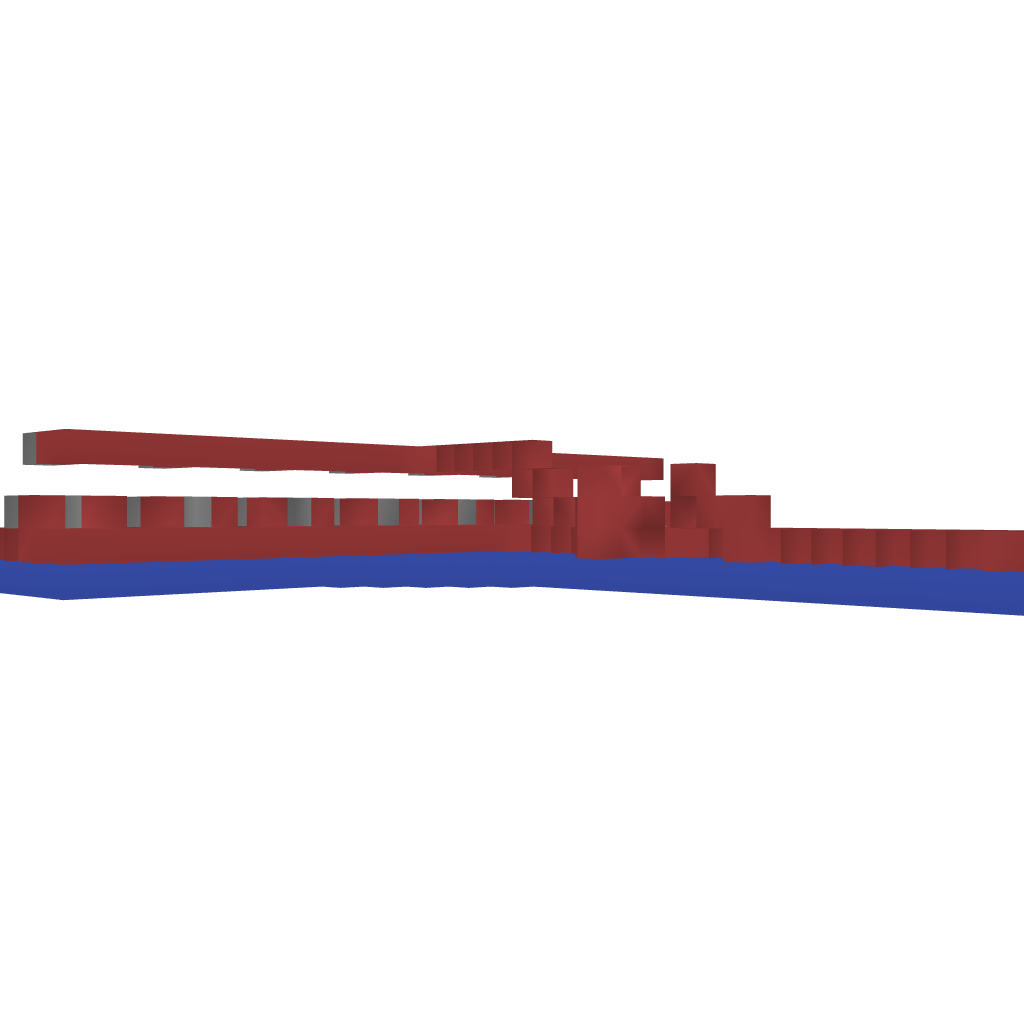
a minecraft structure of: Movecraft Gun-Ship bad low quality